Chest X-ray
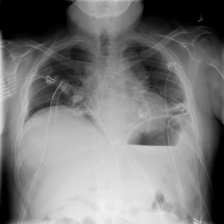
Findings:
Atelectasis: negative
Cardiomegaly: negative
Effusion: negative
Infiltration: negative
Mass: negative
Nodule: negative
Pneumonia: negative
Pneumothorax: negative
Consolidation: negative
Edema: negative
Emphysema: negative
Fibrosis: negative
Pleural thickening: negative
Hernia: negative